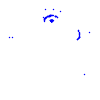
Particle: kaon